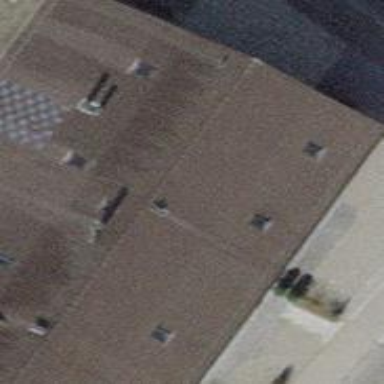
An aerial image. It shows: Gabled roof apartments building.